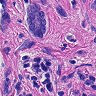
Metastatic tissue present: yes